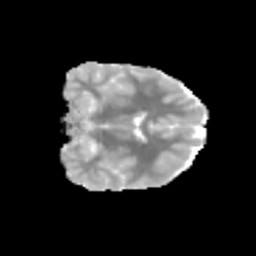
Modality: MD
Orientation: coronal
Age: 10
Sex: male
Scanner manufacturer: siemens
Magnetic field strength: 3 T
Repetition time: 3.8 s
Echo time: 0.07 s